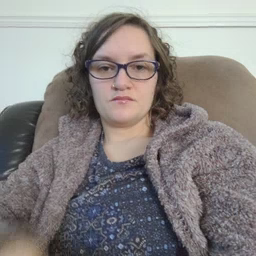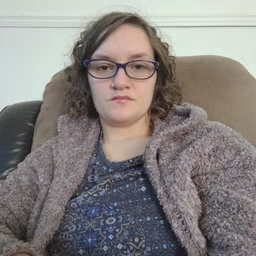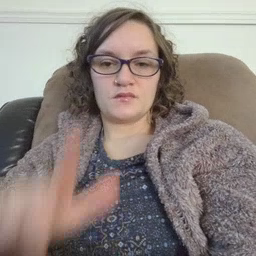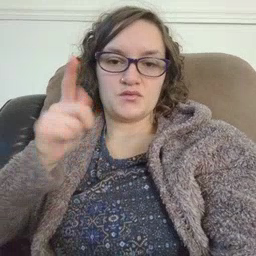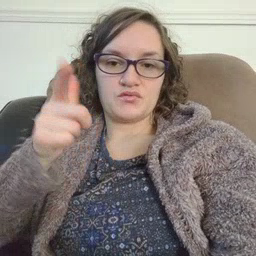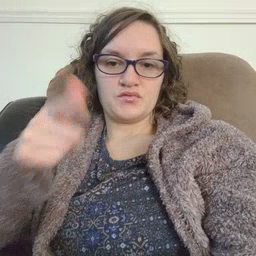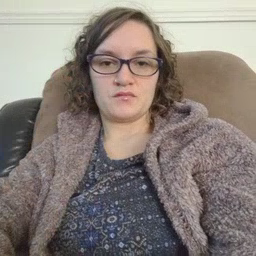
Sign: later